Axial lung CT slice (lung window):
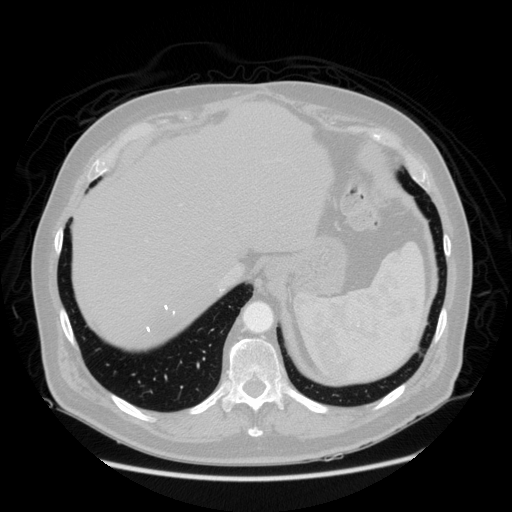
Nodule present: no